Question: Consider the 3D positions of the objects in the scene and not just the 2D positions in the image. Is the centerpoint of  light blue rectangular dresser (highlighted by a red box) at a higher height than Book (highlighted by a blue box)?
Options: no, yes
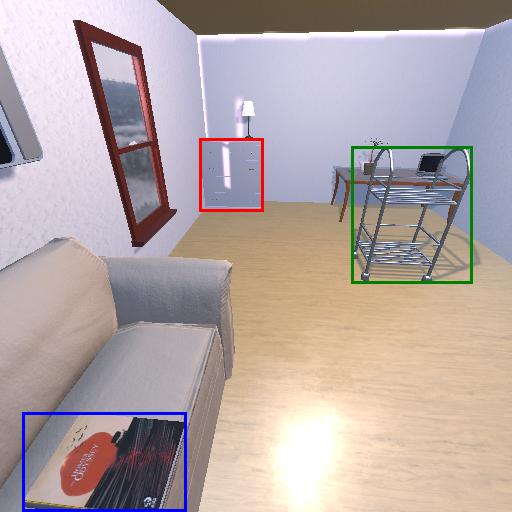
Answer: no